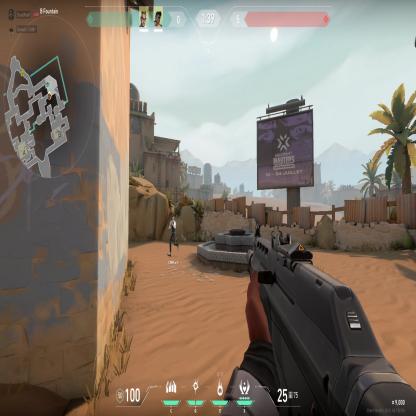
Label: teammate